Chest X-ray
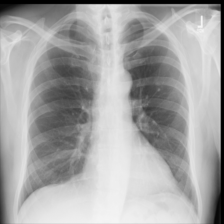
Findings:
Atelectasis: negative
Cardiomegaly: negative
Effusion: negative
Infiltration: negative
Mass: negative
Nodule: negative
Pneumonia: negative
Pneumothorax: negative
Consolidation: negative
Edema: negative
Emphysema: negative
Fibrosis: negative
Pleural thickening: negative
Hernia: negative